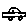
Label: car